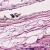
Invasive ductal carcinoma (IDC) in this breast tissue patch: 0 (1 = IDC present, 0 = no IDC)